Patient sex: F
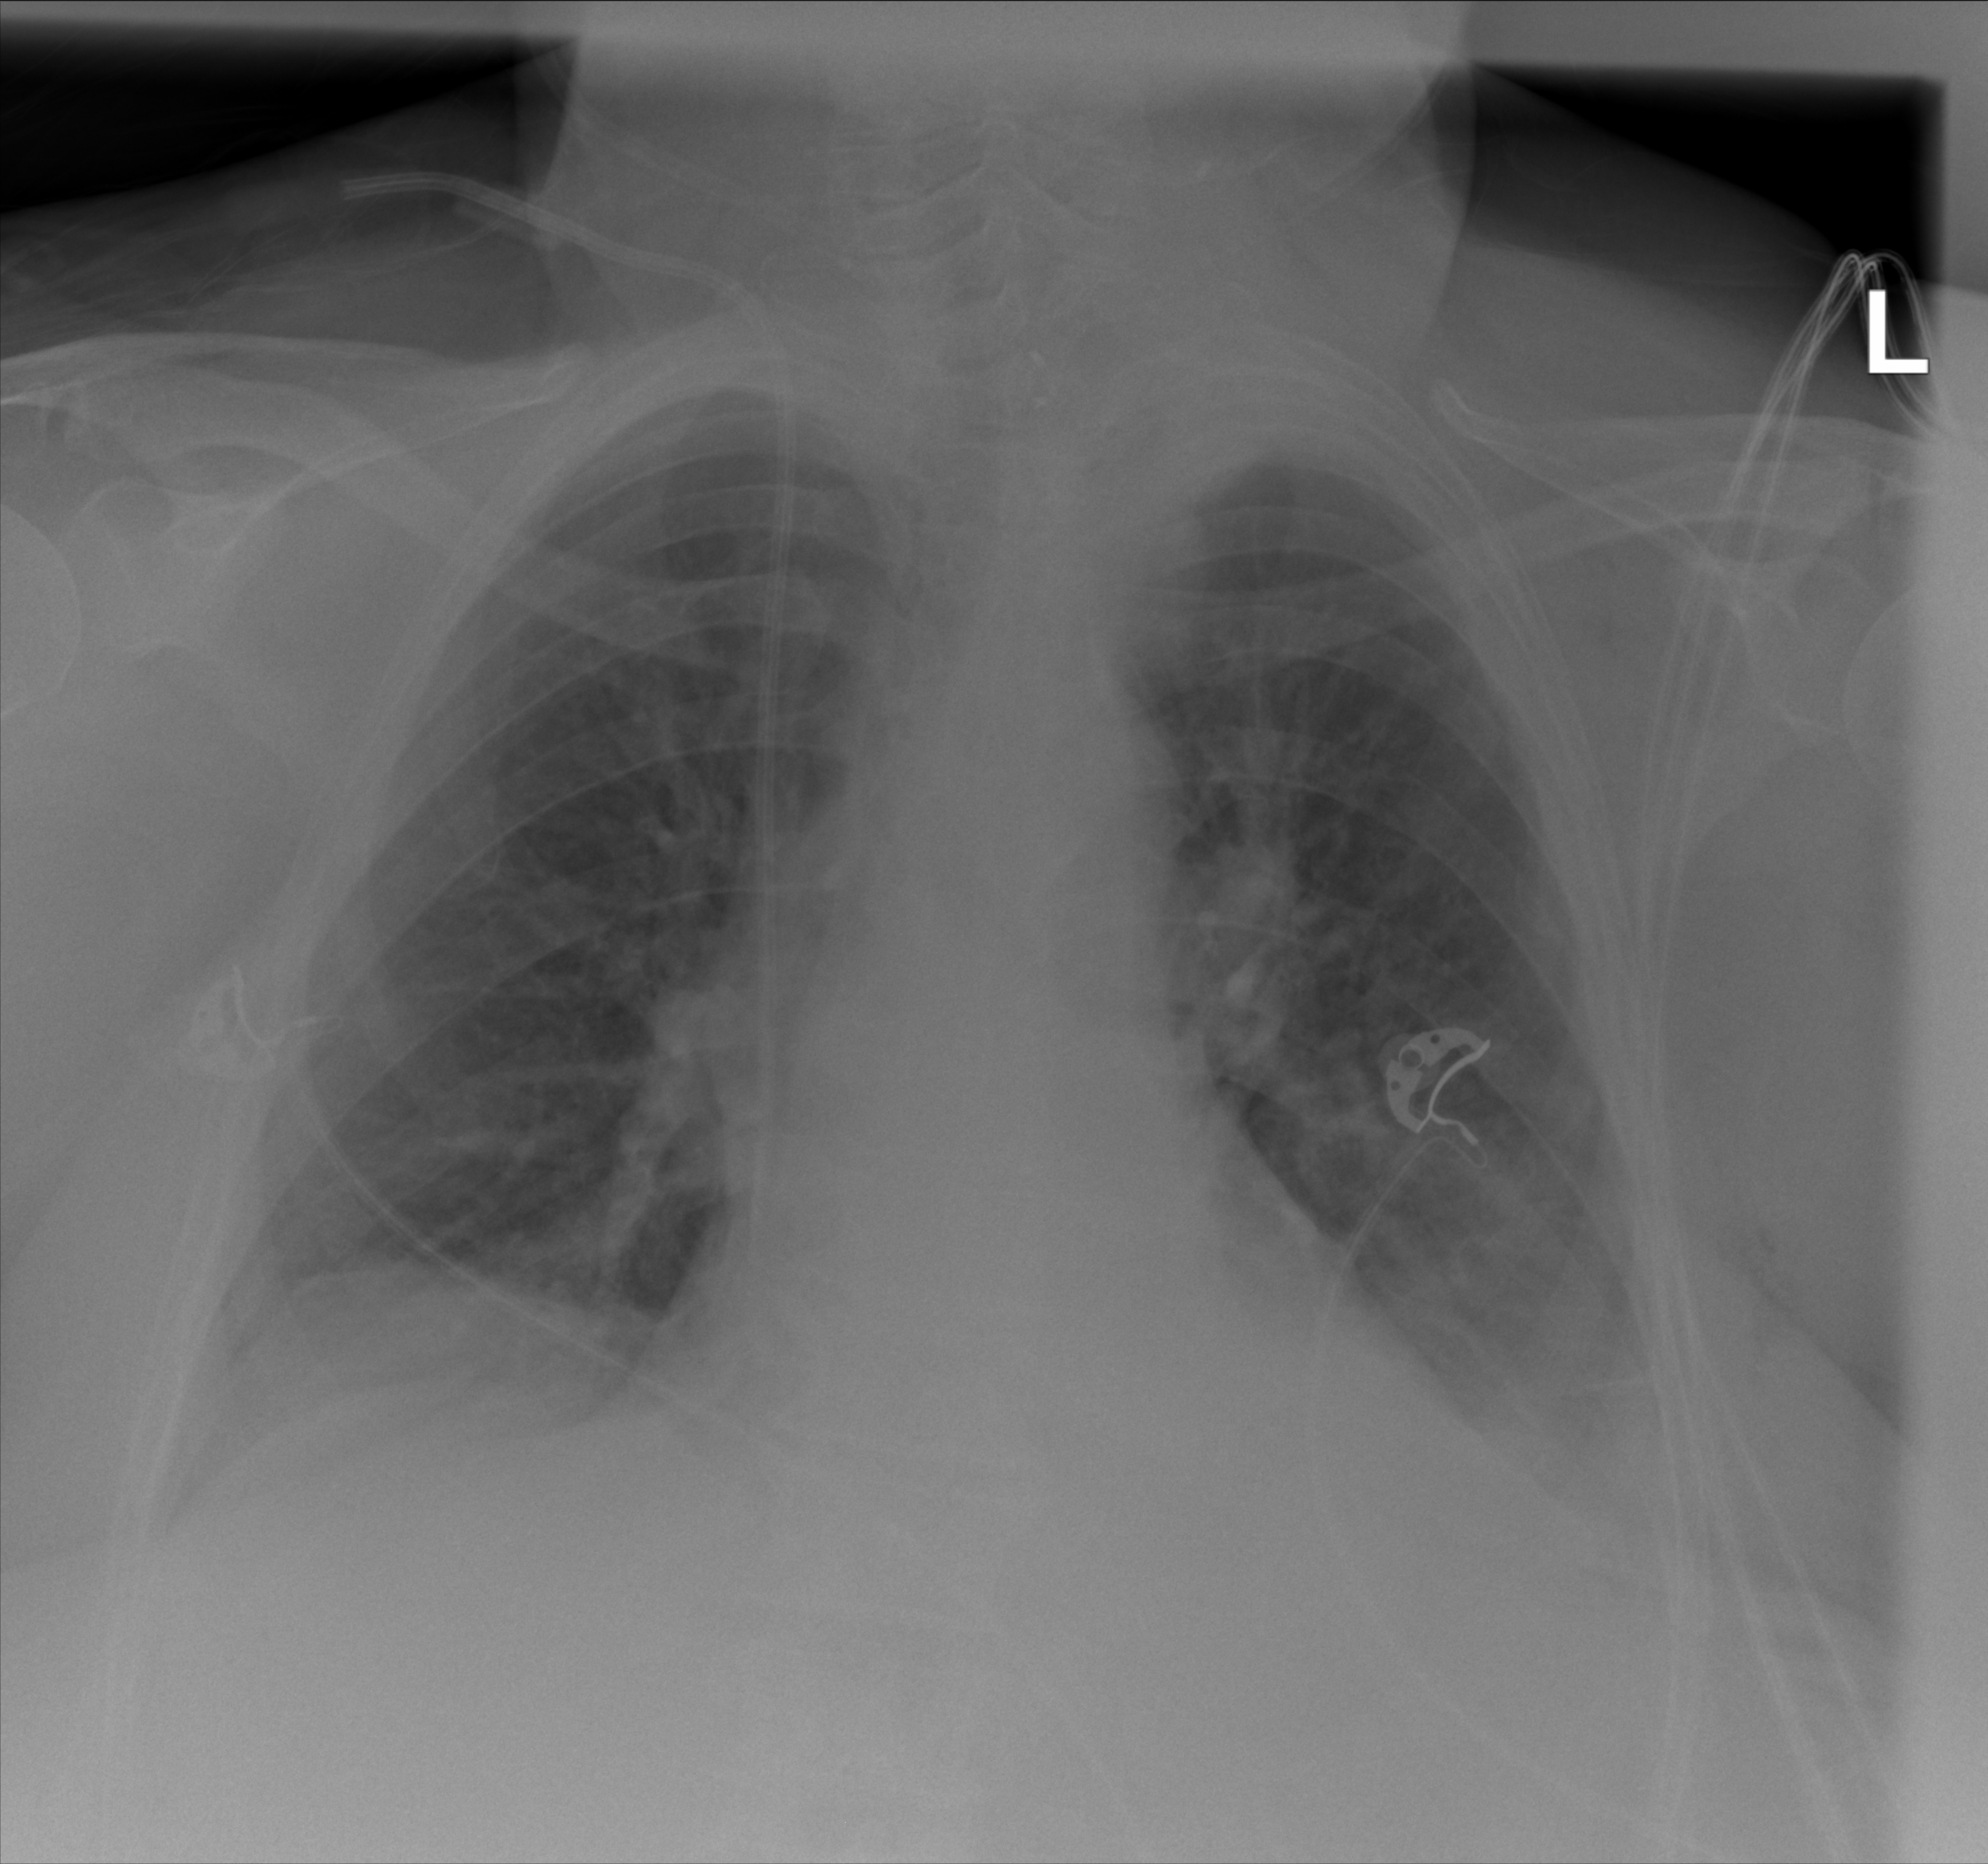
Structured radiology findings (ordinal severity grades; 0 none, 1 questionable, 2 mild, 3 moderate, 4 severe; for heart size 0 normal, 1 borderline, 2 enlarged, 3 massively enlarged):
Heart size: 1
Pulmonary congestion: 0
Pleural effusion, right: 2
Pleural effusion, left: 2
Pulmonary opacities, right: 0
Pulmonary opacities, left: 0
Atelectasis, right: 2
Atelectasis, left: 2